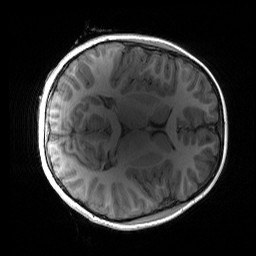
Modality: T1w
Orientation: axial
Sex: male
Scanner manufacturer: siemens
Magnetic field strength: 3 T
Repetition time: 1.9 s
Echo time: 0.00243 s